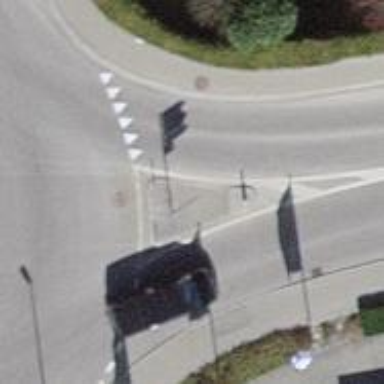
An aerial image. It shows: Secondary road with asphalt surface.